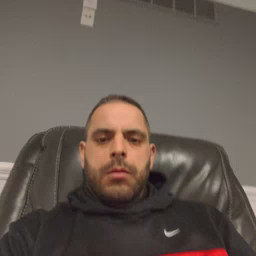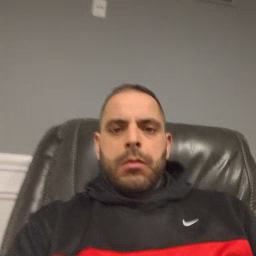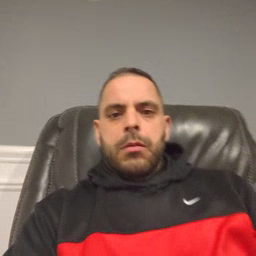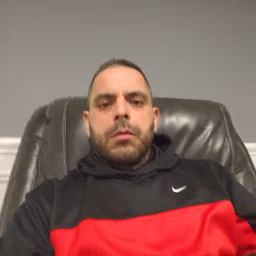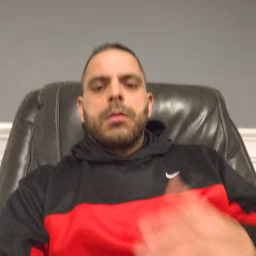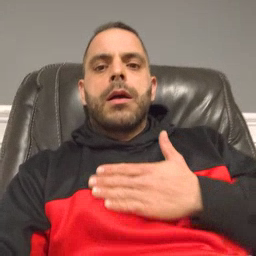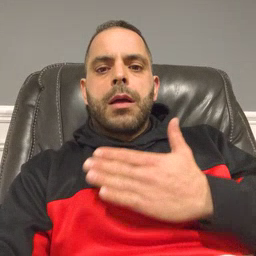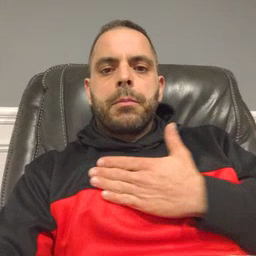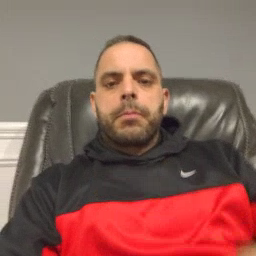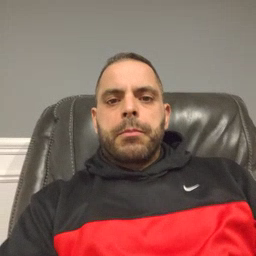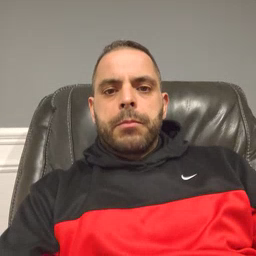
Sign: happy